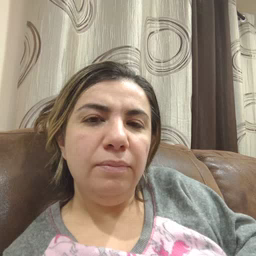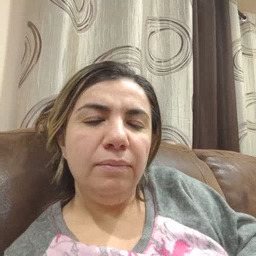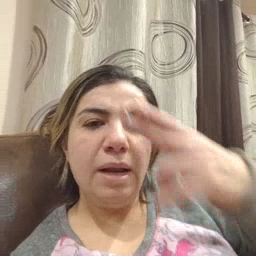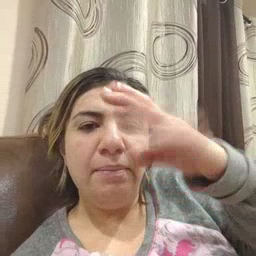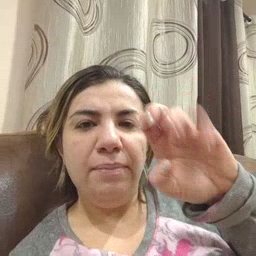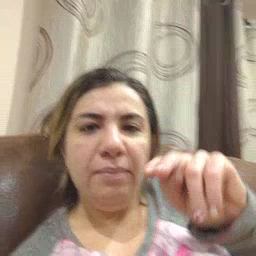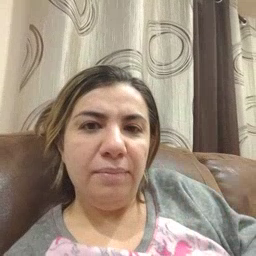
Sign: hen